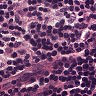
Metastatic tissue present: no